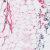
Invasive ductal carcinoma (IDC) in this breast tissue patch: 0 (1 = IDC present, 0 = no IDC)